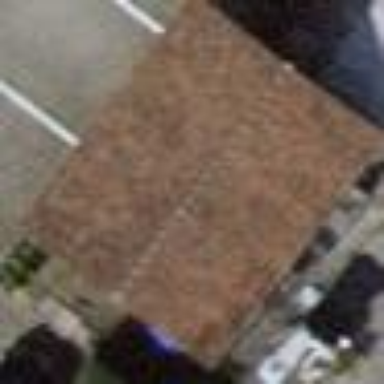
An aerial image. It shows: Gabled garage building.